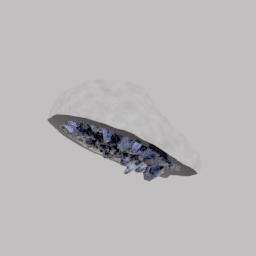
Label: decoration